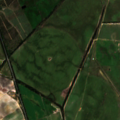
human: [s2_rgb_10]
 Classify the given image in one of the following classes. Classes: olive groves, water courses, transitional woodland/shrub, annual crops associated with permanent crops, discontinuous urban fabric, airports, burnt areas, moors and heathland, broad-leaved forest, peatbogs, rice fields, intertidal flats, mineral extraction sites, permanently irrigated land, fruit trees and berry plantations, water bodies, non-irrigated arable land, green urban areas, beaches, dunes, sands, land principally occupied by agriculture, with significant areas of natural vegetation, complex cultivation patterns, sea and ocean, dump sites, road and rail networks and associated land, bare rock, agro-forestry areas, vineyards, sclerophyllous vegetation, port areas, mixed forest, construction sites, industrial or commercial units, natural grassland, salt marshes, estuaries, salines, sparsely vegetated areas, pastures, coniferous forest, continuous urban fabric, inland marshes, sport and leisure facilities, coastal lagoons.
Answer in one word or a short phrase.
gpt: non-irrigated arable land, permanently irrigated land, vineyards, pastures, land principally occupied by agriculture, with significant areas of natural vegetation